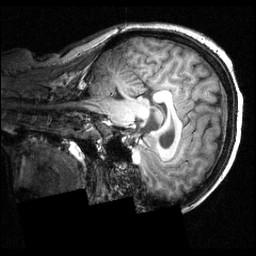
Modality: T1w
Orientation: sagittal
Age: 20
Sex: female
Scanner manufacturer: siemens
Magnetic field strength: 3.951 T
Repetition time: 1.5 s
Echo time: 0.00335 s